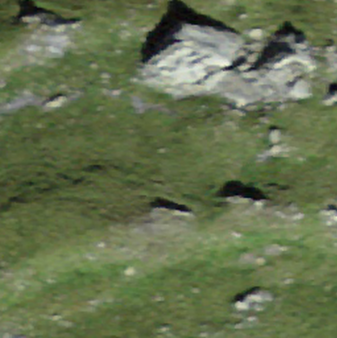
Label: bouldering_area